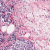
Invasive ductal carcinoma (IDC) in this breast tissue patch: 1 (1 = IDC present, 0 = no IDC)